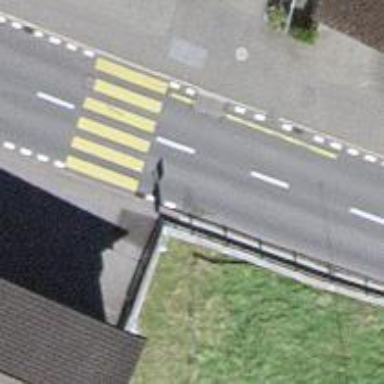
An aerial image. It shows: Public transport stop position.